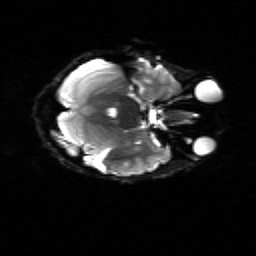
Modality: sbref
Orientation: axial
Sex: male
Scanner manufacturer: siemens
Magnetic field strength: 3 T
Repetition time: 5 s
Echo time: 0.071 s